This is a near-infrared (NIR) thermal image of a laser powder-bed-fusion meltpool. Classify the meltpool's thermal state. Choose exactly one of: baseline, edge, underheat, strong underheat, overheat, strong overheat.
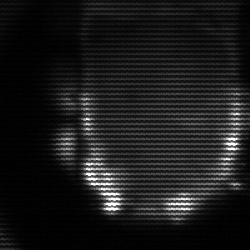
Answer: baseline